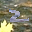
Label: 2